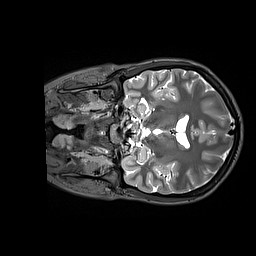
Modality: T2w
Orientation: coronal
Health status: healthy
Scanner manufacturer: siemens
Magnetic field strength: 3 T
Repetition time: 4.8 s
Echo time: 0.433 s